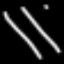
Label: line